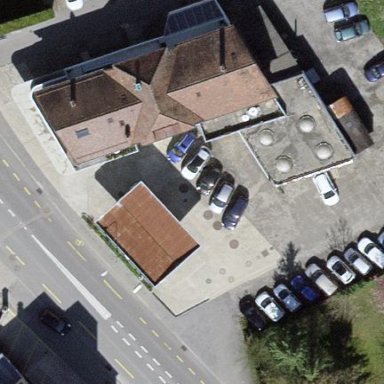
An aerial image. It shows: Building used as car repair shop.